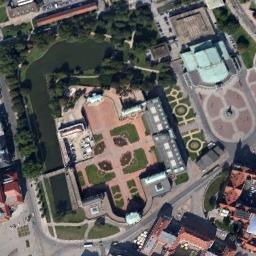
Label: palace